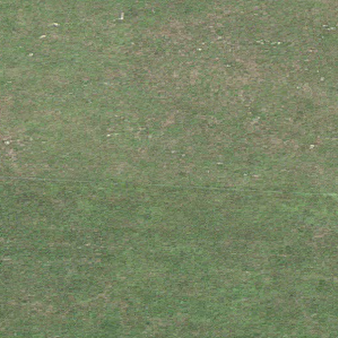
Label: other